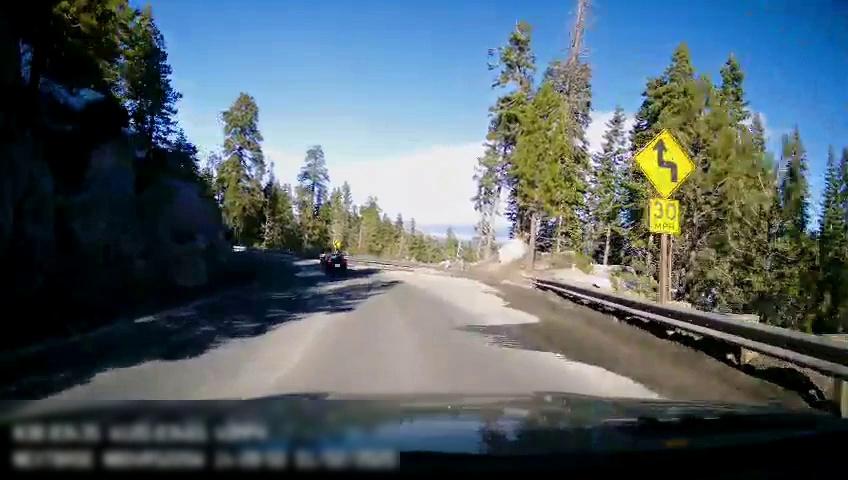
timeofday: Day
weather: Sunny
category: Drivable Space
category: Vehicles | Car
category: Lanes | Opposite Lane
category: Traffic | Signs
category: Traffic | Signs
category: Traffic | Signs